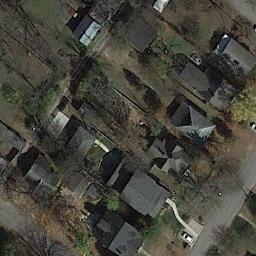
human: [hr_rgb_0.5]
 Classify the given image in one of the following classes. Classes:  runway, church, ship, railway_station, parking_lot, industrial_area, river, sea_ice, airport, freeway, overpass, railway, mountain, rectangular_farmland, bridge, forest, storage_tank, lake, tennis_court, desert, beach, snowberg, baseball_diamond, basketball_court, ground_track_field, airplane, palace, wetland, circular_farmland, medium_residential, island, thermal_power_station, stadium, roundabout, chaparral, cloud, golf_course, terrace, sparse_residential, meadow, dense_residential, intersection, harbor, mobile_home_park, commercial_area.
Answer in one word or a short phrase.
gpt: medium_residential